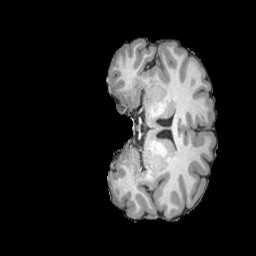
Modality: T1w
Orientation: coronal
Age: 19
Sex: male
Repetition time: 2.3 s
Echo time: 0.0226 s